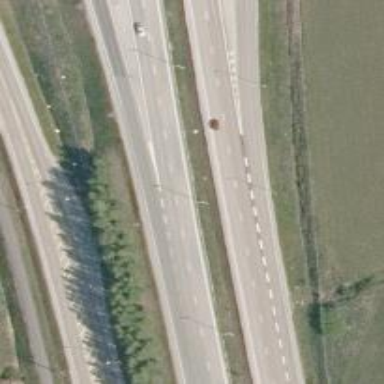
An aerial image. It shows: Asphalt motorway.